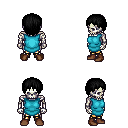
a pixel art fantasy rpg character, male body template, skeleton, teal tunic, gold greaves, black plain hairstyle, brown shoes, four views (front, back, left, right), 2x2 character sprite sheet, small pixel art, hard edges, no anti-aliasing